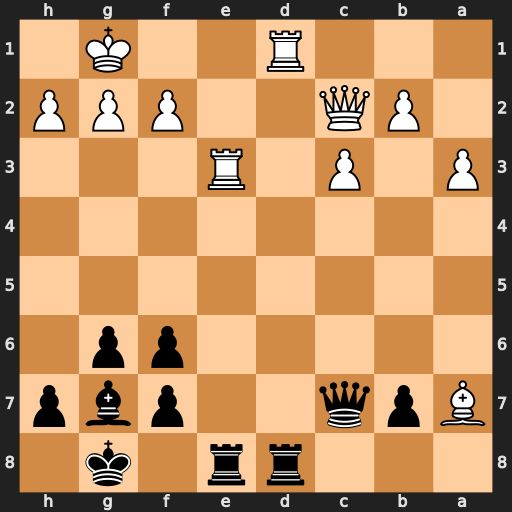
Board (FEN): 3rr1k1/Bpq2pbp/5pp1/8/8/P1P1R3/1PQ2PPP/3R2K1
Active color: b
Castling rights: -
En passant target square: -
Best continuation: b6 Rxe8+ Rxe8 Bxb6 Qxb6